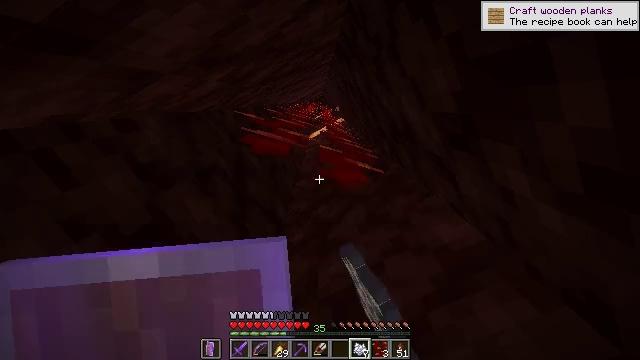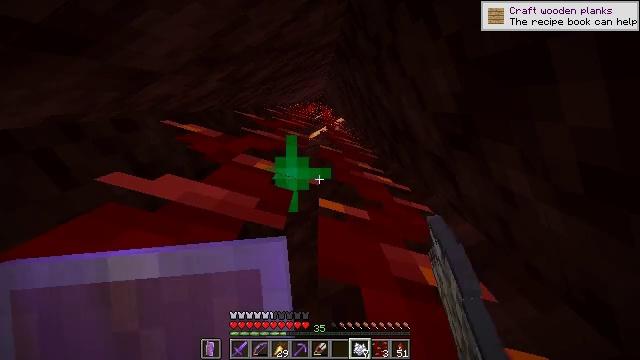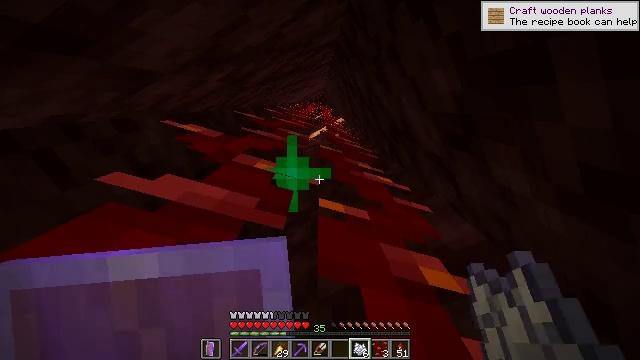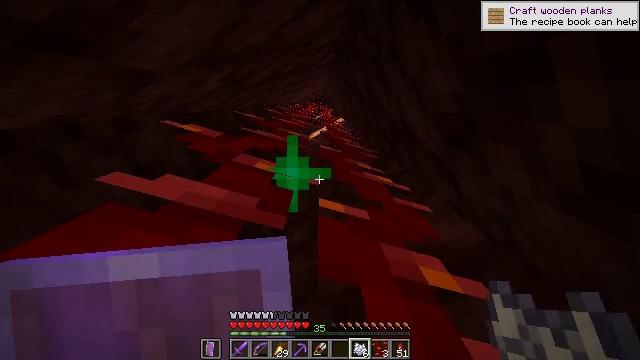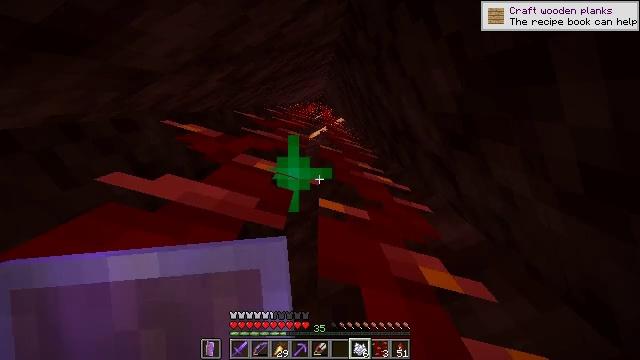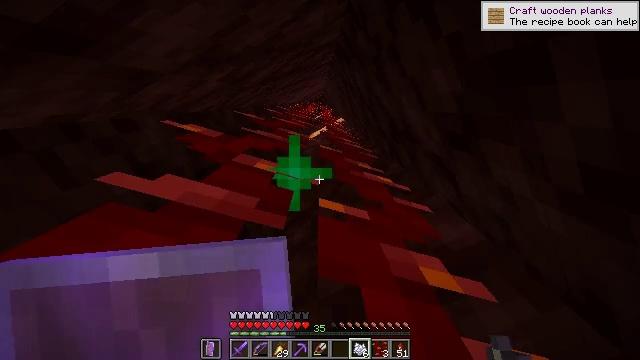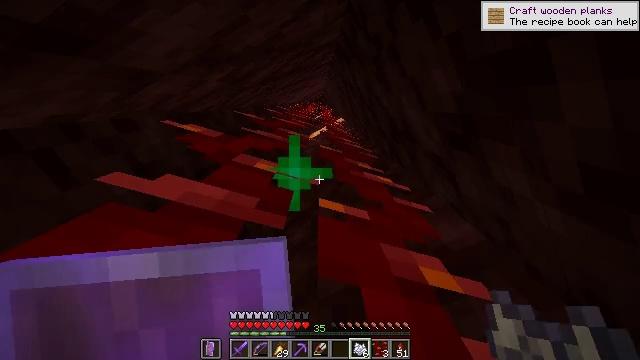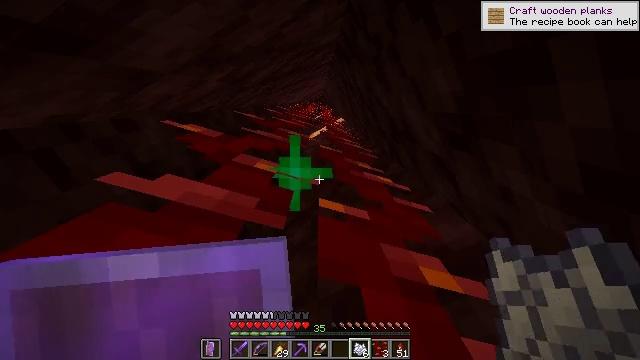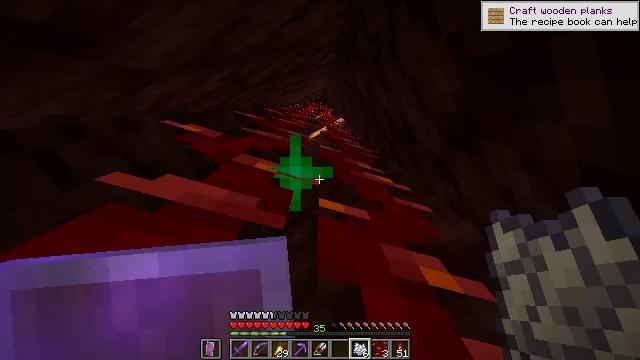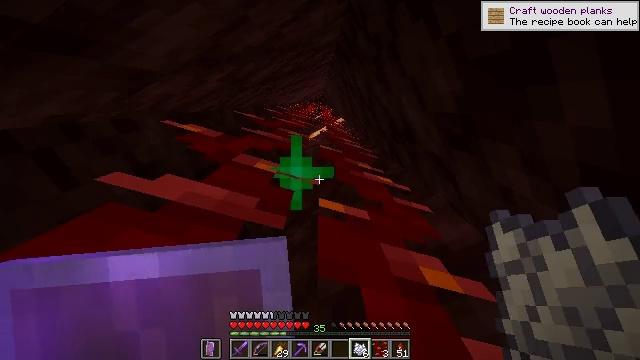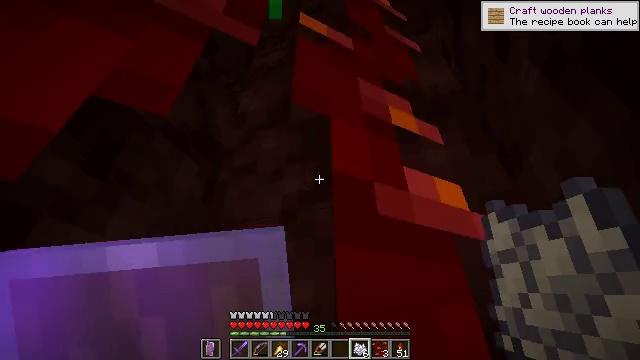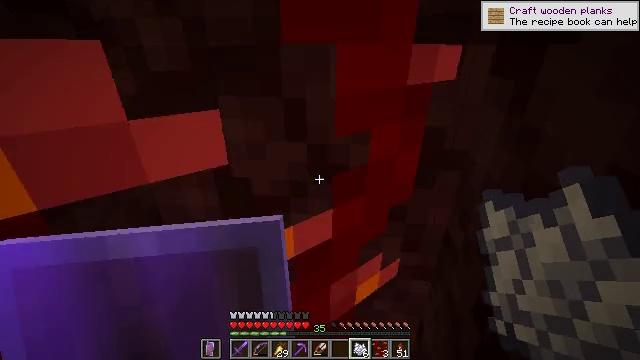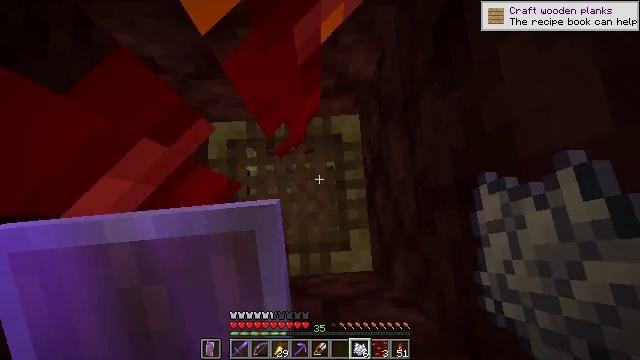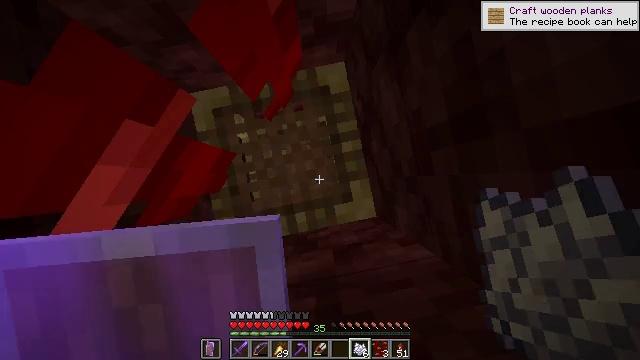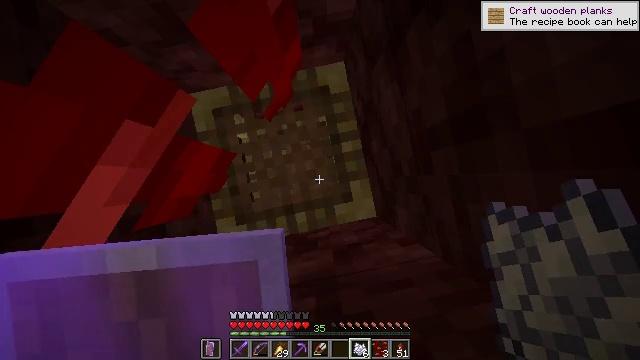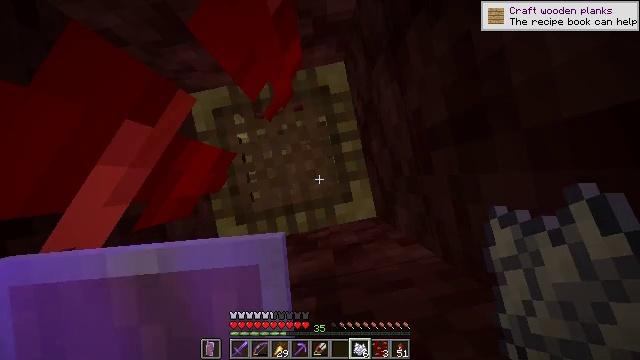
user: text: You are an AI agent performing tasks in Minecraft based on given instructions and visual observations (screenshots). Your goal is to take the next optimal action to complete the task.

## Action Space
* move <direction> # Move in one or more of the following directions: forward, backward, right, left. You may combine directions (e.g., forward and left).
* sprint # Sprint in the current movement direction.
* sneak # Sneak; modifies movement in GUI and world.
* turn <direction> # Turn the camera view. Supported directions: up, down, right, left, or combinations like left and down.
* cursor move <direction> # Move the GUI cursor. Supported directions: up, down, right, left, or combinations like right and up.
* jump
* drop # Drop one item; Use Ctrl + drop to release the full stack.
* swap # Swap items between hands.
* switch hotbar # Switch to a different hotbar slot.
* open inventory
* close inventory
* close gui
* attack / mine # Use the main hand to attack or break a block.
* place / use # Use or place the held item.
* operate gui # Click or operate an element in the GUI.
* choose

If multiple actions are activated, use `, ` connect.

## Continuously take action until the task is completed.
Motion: motion action
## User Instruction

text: Gather materials by mining the weeping vines plant.
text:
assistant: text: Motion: no_op
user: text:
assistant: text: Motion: no_op
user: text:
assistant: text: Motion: no_op
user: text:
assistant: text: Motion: no_op
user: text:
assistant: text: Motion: no_op
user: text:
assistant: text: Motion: no_op
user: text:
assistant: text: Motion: no_op
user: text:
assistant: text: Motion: no_op
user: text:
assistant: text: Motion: no_op
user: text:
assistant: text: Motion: turn right and down
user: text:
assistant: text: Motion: turn right and down
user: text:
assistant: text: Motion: turn right and down
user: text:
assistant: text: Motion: turn right and down
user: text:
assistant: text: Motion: turn down
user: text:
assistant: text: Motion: no_op
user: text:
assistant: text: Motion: no_op
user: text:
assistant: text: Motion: no_op
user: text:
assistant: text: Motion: no_op
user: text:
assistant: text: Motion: no_op
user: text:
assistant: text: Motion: no_op
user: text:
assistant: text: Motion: no_op
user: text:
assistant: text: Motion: no_op
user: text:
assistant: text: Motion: no_op
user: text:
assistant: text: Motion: turn left and up
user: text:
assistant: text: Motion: turn left and up
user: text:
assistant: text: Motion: turn left and up
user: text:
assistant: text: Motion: turn left
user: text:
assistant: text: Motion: turn left
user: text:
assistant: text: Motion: turn left
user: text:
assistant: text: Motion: no_op